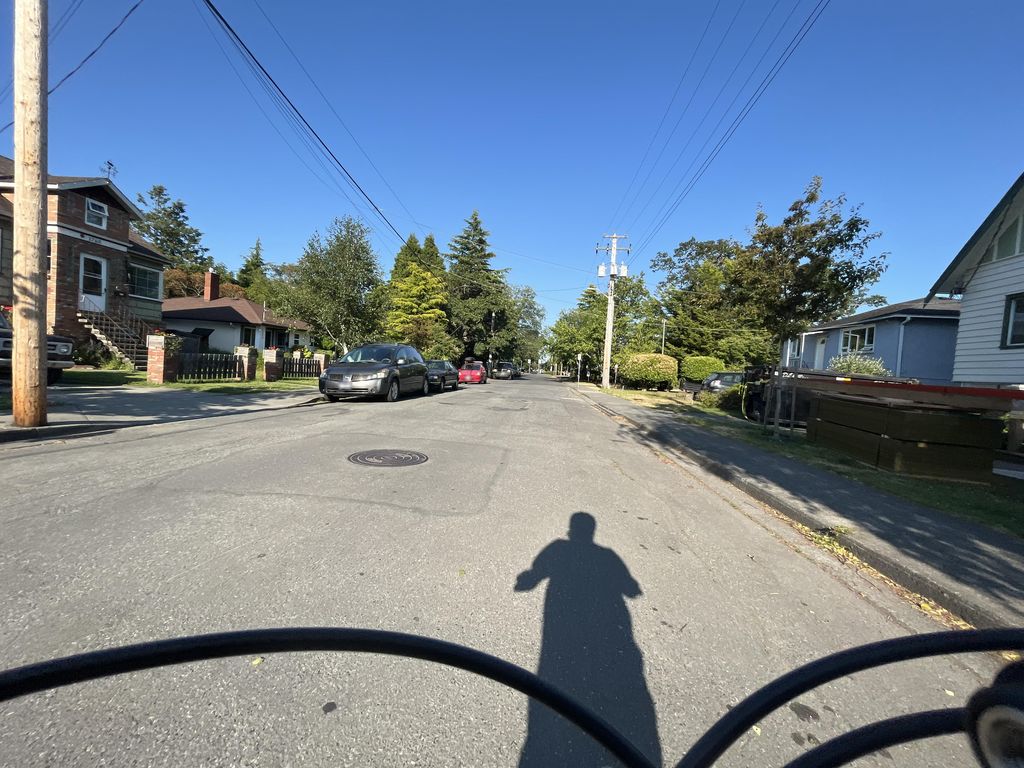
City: victoria